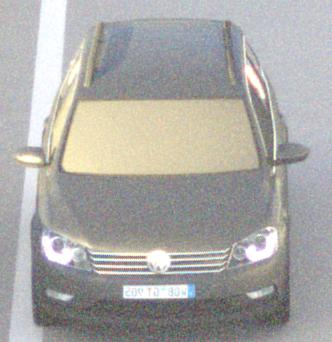
Make: VW
Model: Passat Alltrack 1.8 TSI
Detailed model: Passat (B7) Alltrack
Model produced from: 2012/03
Model produced until: 2013/06
Doors: 5
Color: gray
Road condition: dry road
Daytime: sunrise or sunset
Contrast: high contrast